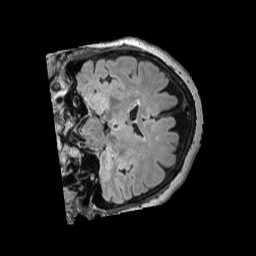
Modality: FLAIR
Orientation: coronal
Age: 71
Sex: female
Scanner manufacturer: siemens
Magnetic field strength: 3 T
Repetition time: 5 s
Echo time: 0.387 s